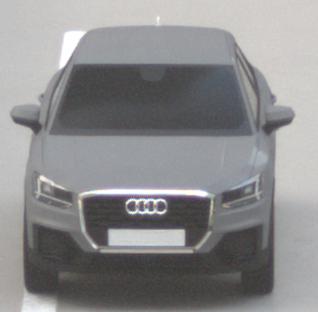
Make: Audi
Model: Q2
Model produced from: 2016
Model produced until: 2020
Doors: 5
Color: gray
Road condition: wet road
Daytime: morning or afternoon
Contrast: low contrast